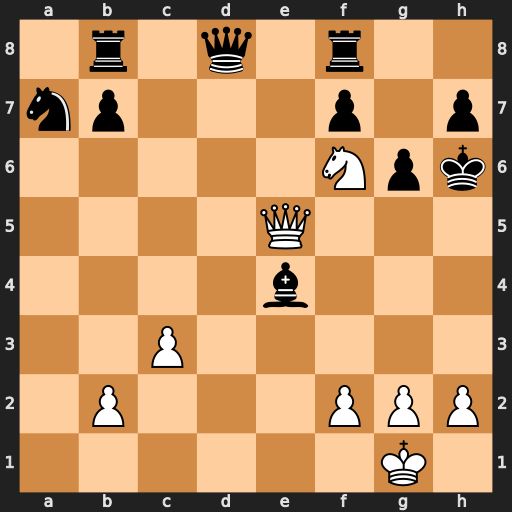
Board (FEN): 1r1q1r2/np3p1p/5Npk/4Q3/4b3/2P5/1P3PPP/6K1
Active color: w
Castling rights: -
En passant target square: -
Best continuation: Ng4#